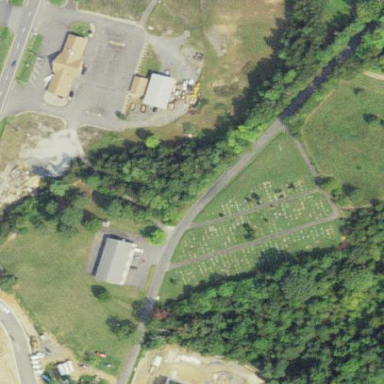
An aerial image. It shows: Cemetery.